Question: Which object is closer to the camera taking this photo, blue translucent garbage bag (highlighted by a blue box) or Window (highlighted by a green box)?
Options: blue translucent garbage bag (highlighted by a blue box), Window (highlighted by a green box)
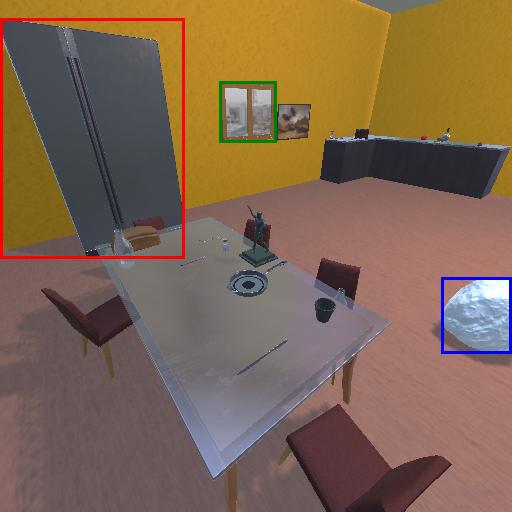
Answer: blue translucent garbage bag (highlighted by a blue box)